Aerial crown-view tile of a tropical tree (Barro Colorado Island, Panama), acquired 20240918:
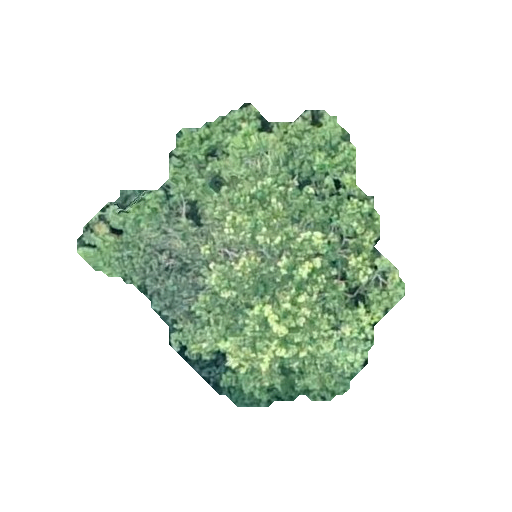
Species: Guapira myrtiflora
GBIF accepted scientific name: Guapira myrtiflora
Crown area: 97.243 m²